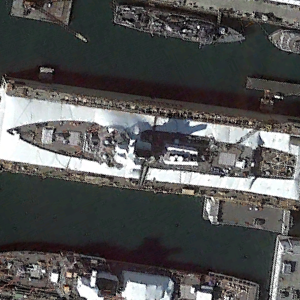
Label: destroyer